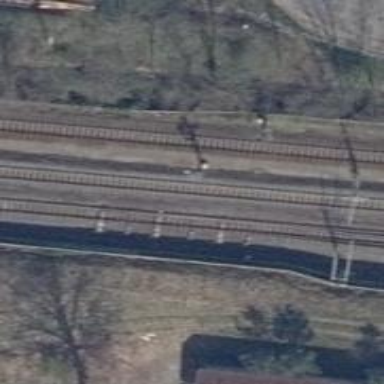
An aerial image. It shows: Railway switch.